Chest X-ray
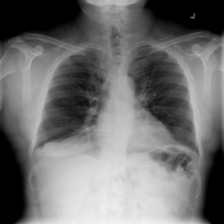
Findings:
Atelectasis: negative
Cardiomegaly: negative
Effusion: negative
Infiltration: negative
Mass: negative
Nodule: negative
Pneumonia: negative
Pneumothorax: negative
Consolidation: negative
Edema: negative
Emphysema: negative
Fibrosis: negative
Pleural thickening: negative
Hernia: negative